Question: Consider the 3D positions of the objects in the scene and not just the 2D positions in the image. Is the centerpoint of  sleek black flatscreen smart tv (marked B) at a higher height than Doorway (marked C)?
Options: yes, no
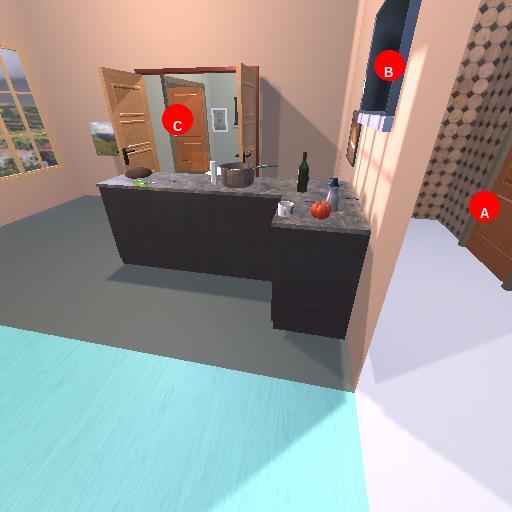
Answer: yes